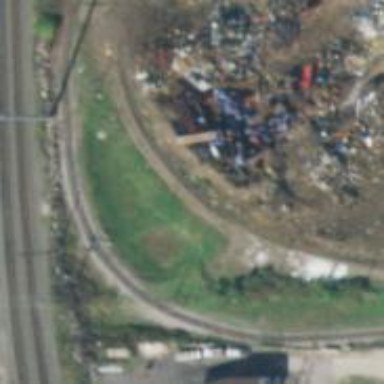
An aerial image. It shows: Railway siding with rails.